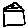
Label: house